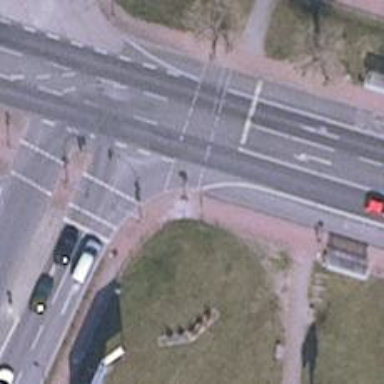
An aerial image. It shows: Pedestrian crossing at the road with traffic signals.